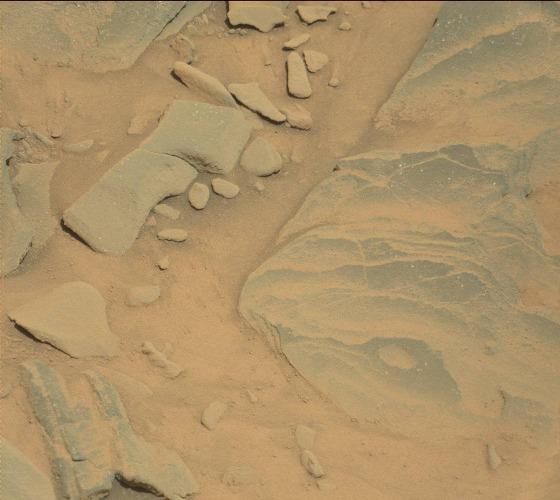
Terrain classes present: Bedrock, Gravel / Sand / Soil, Rock, Shadow